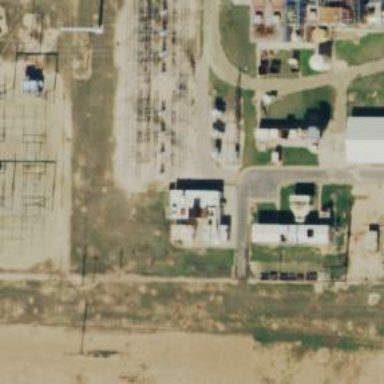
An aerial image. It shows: Switch used for power control.